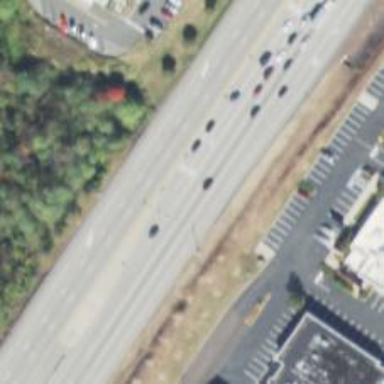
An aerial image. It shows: This image shows trunk highway that functions as expressway.